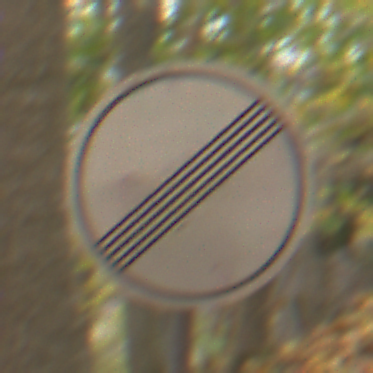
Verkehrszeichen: EndeSaemtlicherBegrenzungen
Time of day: MorningAfternoon
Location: Outdoor (Nature)
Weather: Overcast
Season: Autumn
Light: Natural